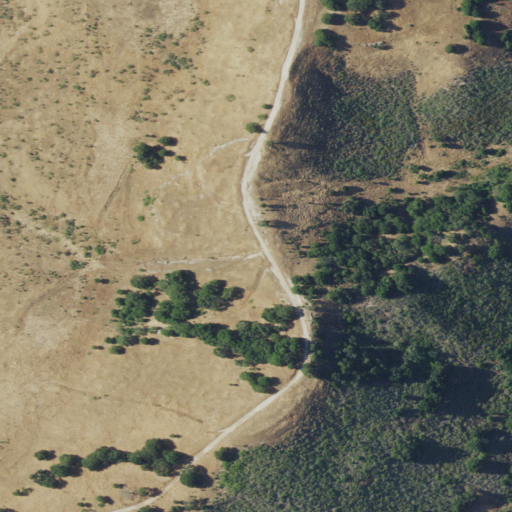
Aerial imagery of ridge(s) in California named Lookout Ridge containing grassland, shrub, and mixed forest